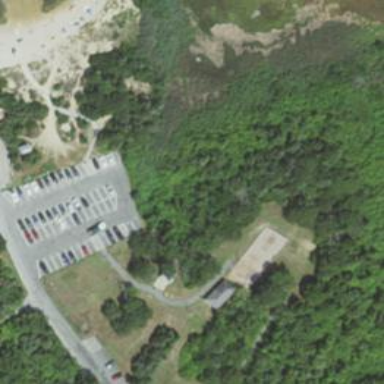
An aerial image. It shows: Parking space.